【题型】解答题　【知识点】解析几何　【难度】medium
已知双曲线$\Gamma$:$x^2-\dfrac{y^2}{3}=1$的右焦点为$F$，过点$F$的直线$l$交双曲线$\Gamma$右支于$A$、$B$两点（点$A$在$x$轴上方），点$C$在双曲线$\Gamma$上，直线$AC$交$x$轴于点$Q$（点$Q$在点$F$的右侧）．

\vspace{0.2cm}
\noindent (1)求双曲线$\Gamma$的渐近线方程；
\vspace{0.1cm}
\noindent (2)若点$A(2,3)$，且$\tan\angle BAC=\dfrac{1}{2}$，求点$C$的坐标；
\vspace{0.1cm}
\noindent (3)若$\triangle ABC$的重心$G$在$x$轴上，记$\triangle AFG$、$\triangle CQG$的面积分别为$S_1$、$S_2$，求$\dfrac{S_1}{S_2}$的最小值．

\vspace{0.3cm}
【解答】

\noindent \textbf{【答案】} (1)$y=\pm\sqrt{3}x$
\vspace{0.1cm}
\noindent (2)点$C$的坐标为$(26,-45)$
\vspace{0.1cm}
\noindent (3)$\dfrac{S_1}{S_2}$的最小值为$\dfrac{\sqrt{3}}{2}+1$

\vspace{0.3cm}
\noindent \textbf{【分析】} (1) 根据双曲线方程即可得其渐近线方程；
\vspace{0.1cm}
\noindent (2) 由点$A(2,3)$可得$B(2,-3)$，从而可利用三角形外角关系从而可得直线$AC$的斜率，将直线$AC$方程代入双曲线方程求解即可得点$C$的坐标；
\vspace{0.1cm}
\noindent (3) 设直线$AB$:$x=ty+2$,$A(x_1,y_1)$,$B(x_2,y_2)$,$C(x_3,y_3)$，代入双曲线方程得交点坐标关系，由重心可得$y_1+y_2+y_3=0$，根据点线关系即可得$t$的范围，再结合三角形面积关系得$\dfrac{S_1}{S_2}$与$t$的关系，由基本不等式可得最值.

\vspace{0.3cm}
\noindent \textbf{【详解】} (1) 已知双曲线$\Gamma$:$x^2-\dfrac{y^2}{3}=1$，则$a=1$,$b=\sqrt{3}$，所以双曲线方程为$y=\pm\sqrt{3}x$；

\vspace{0.3cm}
\noindent (2) 双曲线$\Gamma$:$x^2-\dfrac{y^2}{3}=1$的右焦点$F(2,0)$，

\vspace{0.2cm}

\vspace{0.2cm}
\noindent 又$A(2,3)$，所以$AB\perp OF$，则$B(2,-3)$，
因为$\tan\angle BAC=\dfrac{1}{2}$，所以$k_{AC}=\tan\left(\angle BAC+\dfrac{\pi}{2}\right)=-\dfrac{1}{\tan\angle BAC}=-2$，
则直线$AC$:$y-3=-2(x-2)$，即$y=-2x+7$，
所以$\begin{cases} x^2-\dfrac{y^2}{3}=1 \\ y=-2x+7 \end{cases} \Rightarrow x^2-28x+52=0$，解得$x_1=2$,$x_2=26$，即$x_C=26$，
则$y_C=-2\times26+7=-45$，所以点$C$的坐标为$(26,-45)$；

\vspace{0.3cm}
\noindent (3) 设直线$AB$:$x=ty+2$,$A(x_1,y_1)$,$B(x_2,y_2)$,$C(x_3,y_3)$，

\vspace{0.2cm}

\vspace{0.2cm}
\noindent $\begin{cases} x=ty+2 \\ x^2-\dfrac{y^2}{3}=1 \end{cases} \Rightarrow (3t^2-1)y^2+12ty+9=0$,$t^2\neq\dfrac{1}{3}$，$\Delta=36(t^2+1)>0$
则$y_1+y_2=-\dfrac{12t}{3t^2-1}$,$y_1y_2=\dfrac{9}{3t^2-1}$，
因为直线$l$过点$F$且与双曲线$\Gamma$右支交于$A$、$B$两点，所以$t\in\left(-\dfrac{\sqrt{3}}{3},\dfrac{\sqrt{3}}{3}\right)$，
又因为$\triangle ABC$的重心$G$在$x$轴上，所以$y_1+y_2+y_3=0$，
由点$Q$在点$F$的右侧，可得$y_3<0$，所以$y_1+y_2>0$，解得$t>0$，所以$t\in\left(0,\dfrac{\sqrt{3}}{3}\right)$，
而$|y_1-y_2|=\sqrt{(y_1+y_2)^2-4y_1y_2}$，代入可得$y_1-y_2=-\dfrac{6\sqrt{t^2+1}}{3t^2-1}$，
所以$\dfrac{S_1}{S_2}=\dfrac{S_{\triangle ABG}}{S_{\triangle ACG}}=\dfrac{\dfrac{|AF|}{|AB|}}{\dfrac{|CQ|}{|AC|}}=\dfrac{\dfrac{y_1}{y_1-y_2}}{\dfrac{-y_3}{2y_1+y_2}}=\dfrac{y_1}{y_1-y_2}\cdot\dfrac{y_1+y_2}{-y_3}$
$=\dfrac{(y_1+y_2+y_1)(y_1+y_2-y_2)}{(y_1-y_2)(y_1+y_2)}=\dfrac{y_1+y_2}{y_1-y_2}+1-\dfrac{y_1y_2}{(y_1-y_2)(y_1+y_2)}$，
代入化简可得：$\dfrac{S_1}{S_2}=\dfrac{13t^2+1}{8t\sqrt{t^2+1}}+1$，
所以$\dfrac{S_1}{S_2}=\dfrac{12t^2+1}{8t\sqrt{t^2+1}}+1=\dfrac{12t^2}{8t\sqrt{t^2+1}}+\dfrac{t^2+1}{8t\sqrt{t^2+1}}+1\geq2\sqrt{\dfrac{12t^2}{8t\sqrt{t^2+1}}\cdot\dfrac{t^2+1}{8t\sqrt{t^2+1}}}+1=\dfrac{\sqrt{3}}{2}+1$，
当且仅当$t=\dfrac{\sqrt{11}}{11}$时等号成立，所以$\dfrac{S_1}{S_2}$的最小值为$\dfrac{\sqrt{3}}{2}+1$.

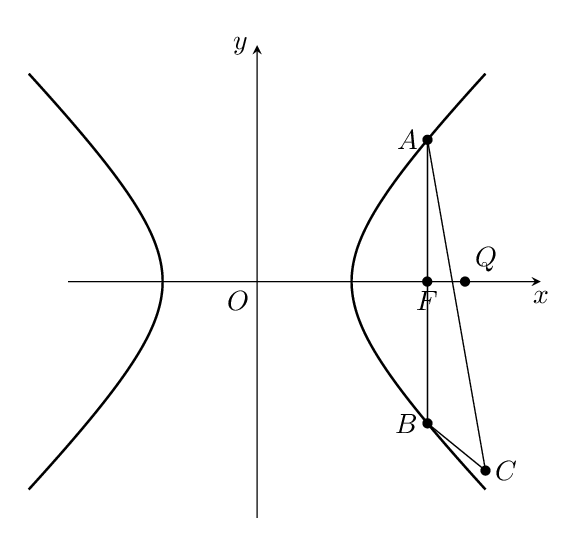
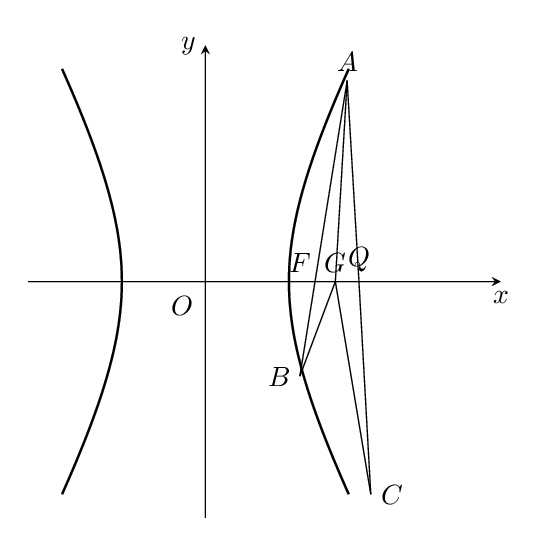